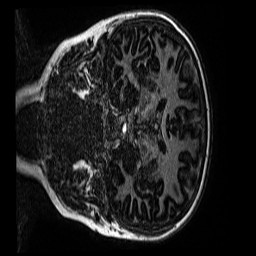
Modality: MP2RAGE
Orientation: coronal
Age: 9
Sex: male
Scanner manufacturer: siemens
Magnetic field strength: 3 T
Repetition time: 4 s
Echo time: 0.00299 s